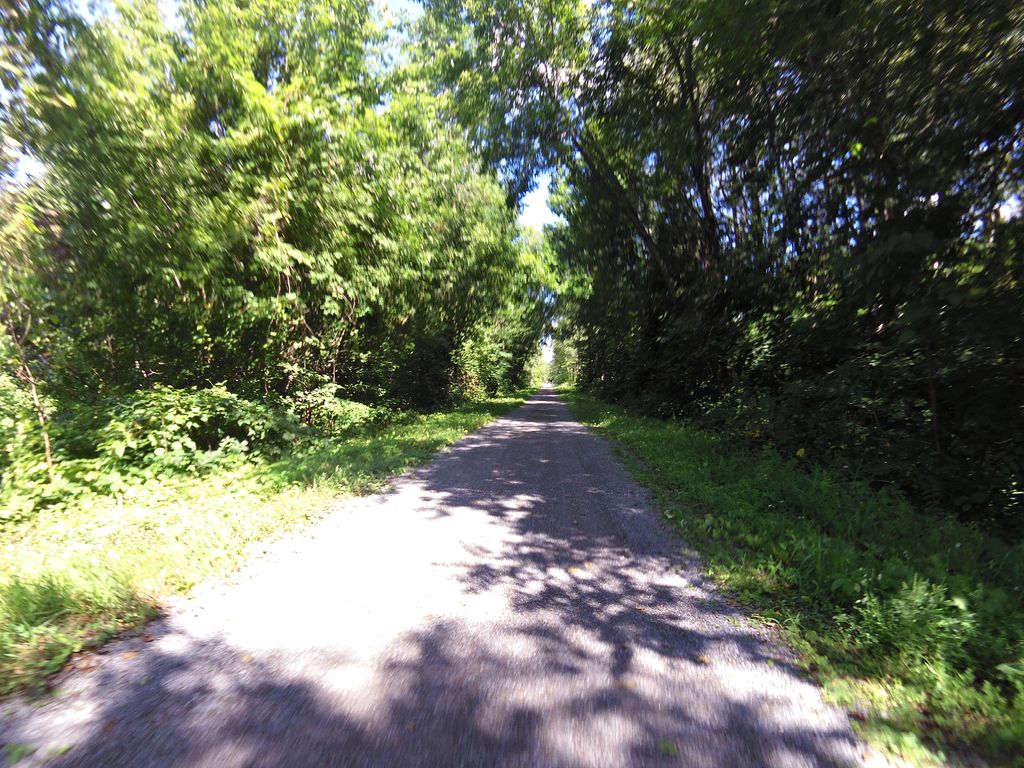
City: ottawa-gatineau